Interaction volume radius: 5 \u00c5
Interaction volume height: 25 \u00c5
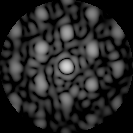
Disorder parameter: 0.4357